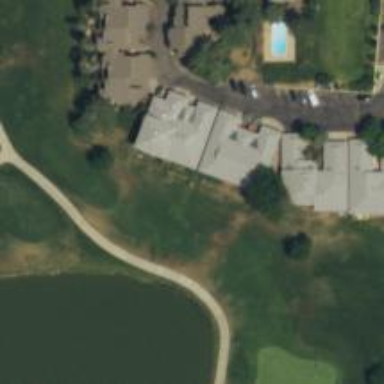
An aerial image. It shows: View of golf hole.